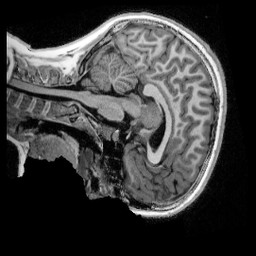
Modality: UNIT1_denoised
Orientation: sagittal
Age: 10
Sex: female
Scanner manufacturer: siemens
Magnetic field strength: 3 T
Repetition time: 4 s
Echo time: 0.00303 s